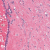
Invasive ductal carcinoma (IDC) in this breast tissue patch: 1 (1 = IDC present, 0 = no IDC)